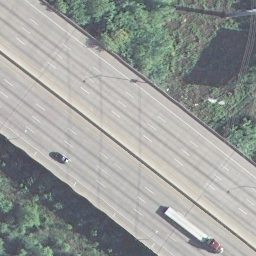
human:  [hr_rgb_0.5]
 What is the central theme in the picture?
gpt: freeway